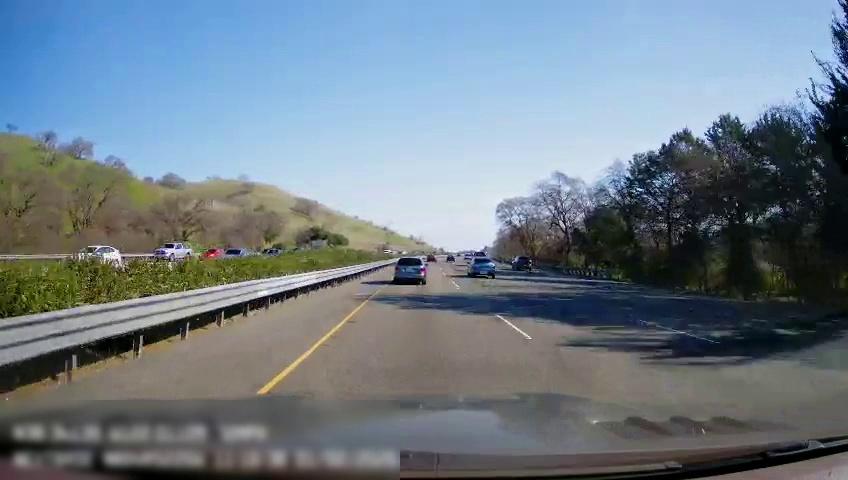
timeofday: Day
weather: Sunny
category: Drivable Space
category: Vehicles | Car
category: Vehicles | Truck
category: Vehicles | Car
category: Vehicles | Car
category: Vehicles | SUV
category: Vehicles | Truck
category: Vehicles | Car
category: Vehicles | Car
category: Vehicles | Car
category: Vehicles | SUV
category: Lanes | Current Lane
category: Lanes | Current Lane
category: Lanes | Alternate Lane